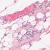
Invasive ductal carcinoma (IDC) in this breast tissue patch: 0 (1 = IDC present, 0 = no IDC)